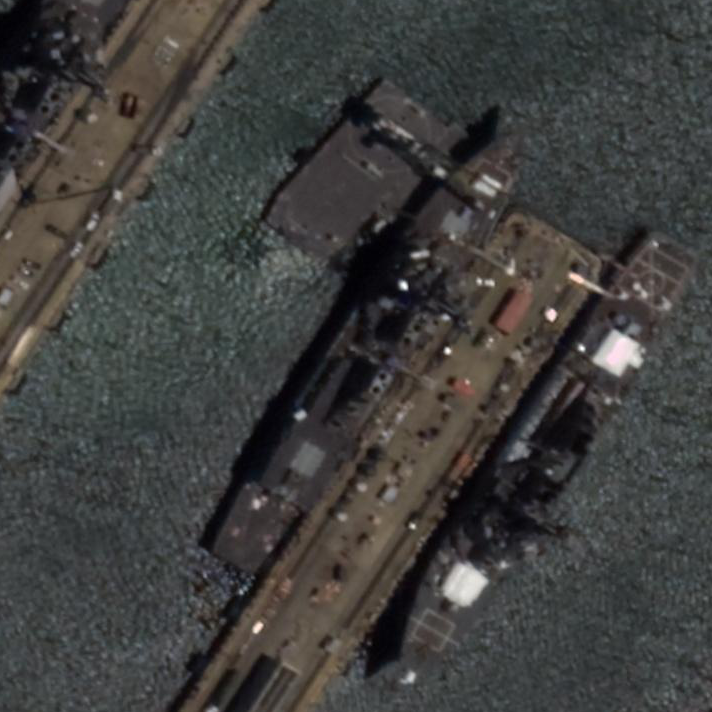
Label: destroyer